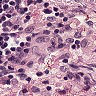
Metastatic tissue present: no